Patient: sex M, age 52
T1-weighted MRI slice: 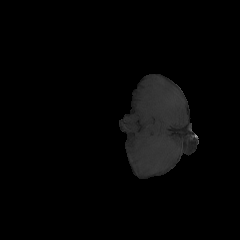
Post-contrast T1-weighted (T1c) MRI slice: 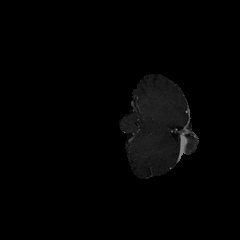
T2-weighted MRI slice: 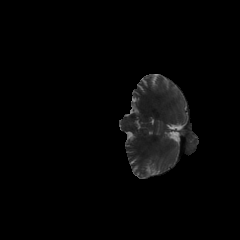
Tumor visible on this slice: no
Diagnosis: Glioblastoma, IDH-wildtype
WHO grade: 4